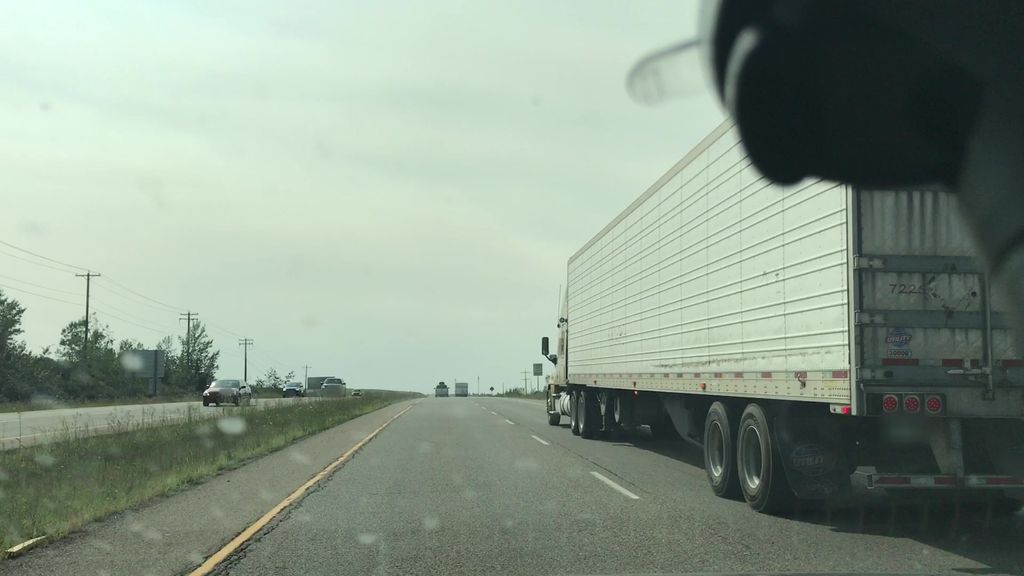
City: calgary